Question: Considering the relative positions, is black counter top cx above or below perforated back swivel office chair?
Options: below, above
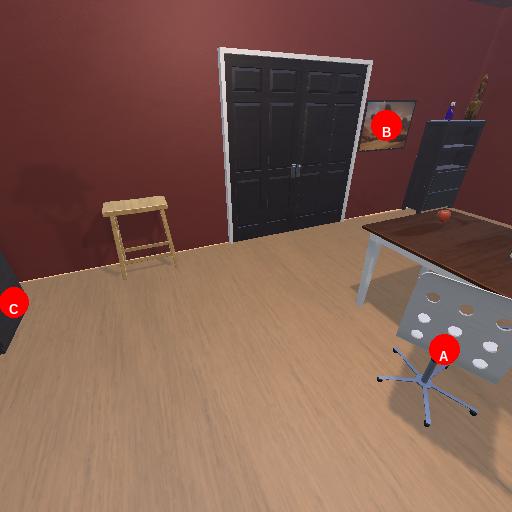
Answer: below